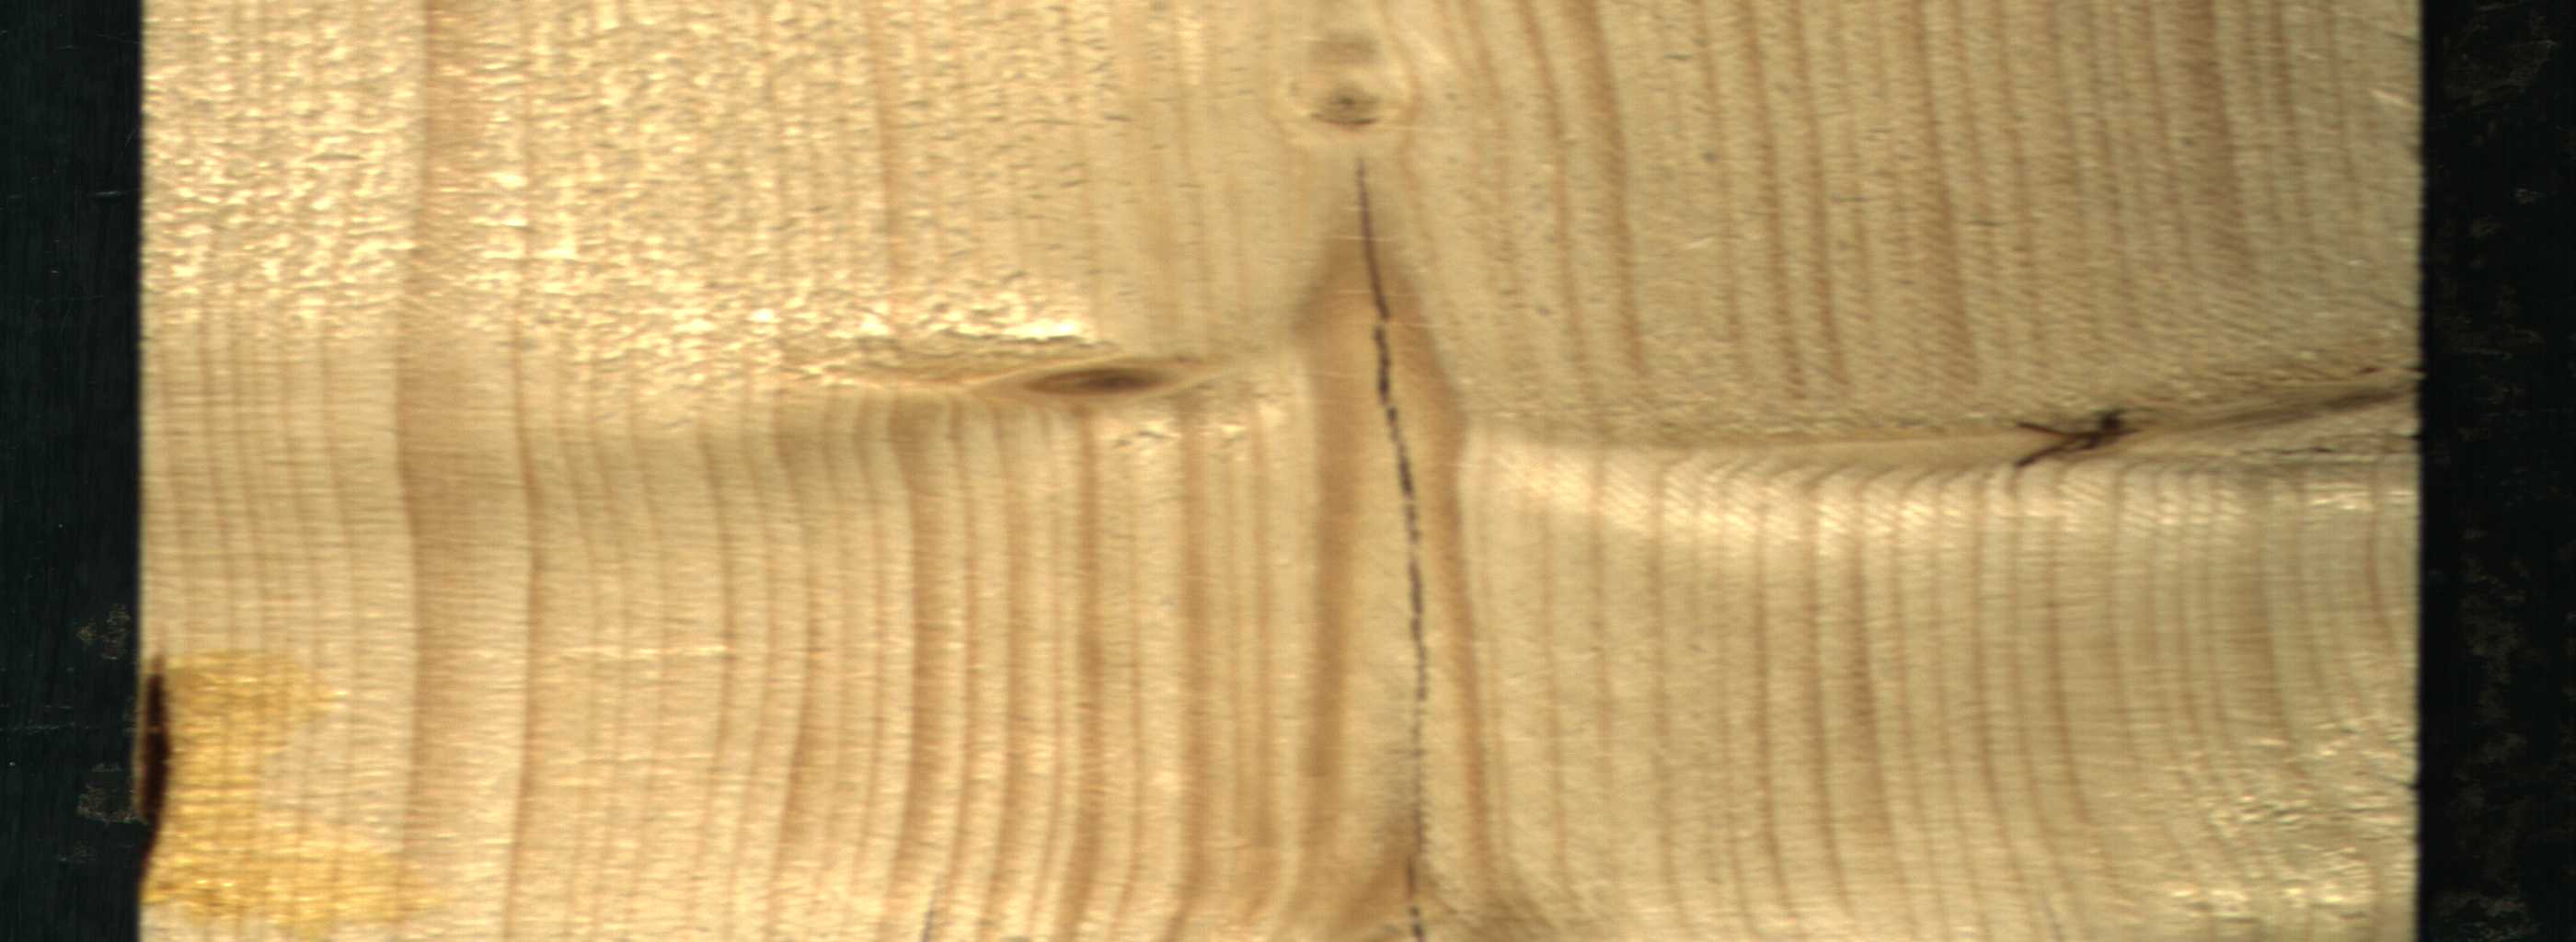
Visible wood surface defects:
resin
resin
resin
Crack
Dead_Knot
Live_Knot
Live_Knot
Live_Knot